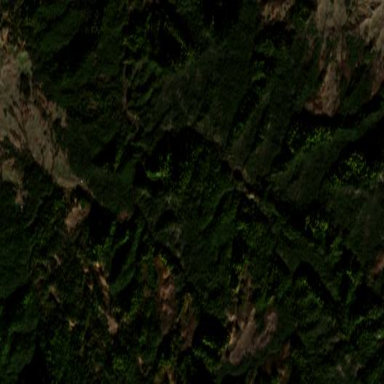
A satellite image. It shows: Forest area.